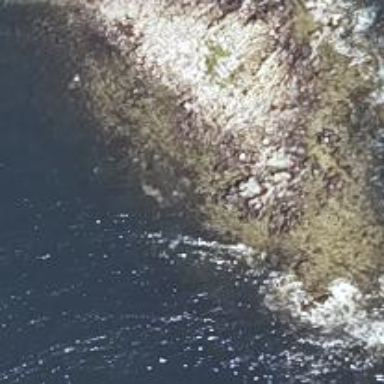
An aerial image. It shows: Rocky coast area exposed to tidal changes.